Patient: sex M, age 60
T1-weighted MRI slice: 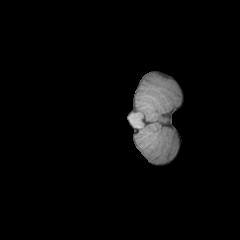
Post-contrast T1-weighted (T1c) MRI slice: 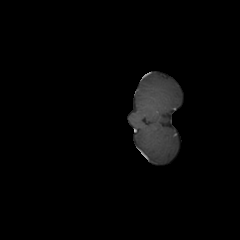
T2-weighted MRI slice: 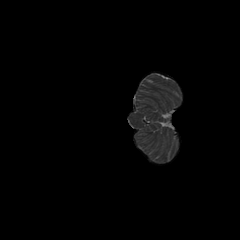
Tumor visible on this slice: no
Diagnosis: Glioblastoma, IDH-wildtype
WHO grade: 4